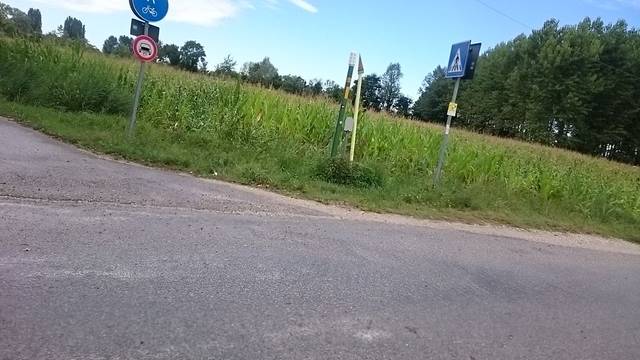
Region: Italy
Coordinates: 45.582, 11.939